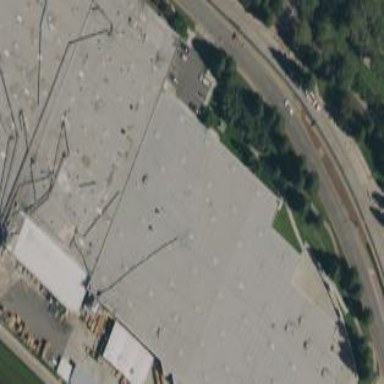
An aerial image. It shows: Warehouse building.